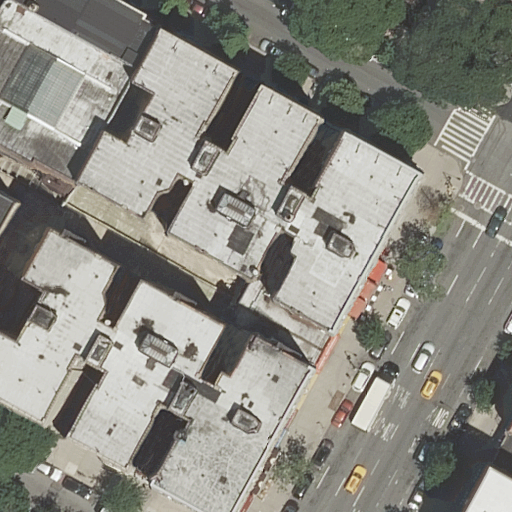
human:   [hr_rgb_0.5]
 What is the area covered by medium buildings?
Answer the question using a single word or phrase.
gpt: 333m2

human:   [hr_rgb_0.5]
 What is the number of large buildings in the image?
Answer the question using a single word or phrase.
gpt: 3

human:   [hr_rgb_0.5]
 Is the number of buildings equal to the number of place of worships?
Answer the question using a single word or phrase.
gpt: no

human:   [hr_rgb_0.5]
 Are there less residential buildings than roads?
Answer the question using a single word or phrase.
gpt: no

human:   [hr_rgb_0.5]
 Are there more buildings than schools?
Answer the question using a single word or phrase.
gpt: yes

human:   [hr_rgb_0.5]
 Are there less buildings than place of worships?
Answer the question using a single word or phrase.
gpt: no

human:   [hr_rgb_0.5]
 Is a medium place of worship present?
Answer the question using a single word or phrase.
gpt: yes

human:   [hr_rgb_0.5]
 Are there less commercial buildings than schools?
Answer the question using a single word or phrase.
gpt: yes

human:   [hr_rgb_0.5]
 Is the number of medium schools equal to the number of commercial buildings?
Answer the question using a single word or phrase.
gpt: no

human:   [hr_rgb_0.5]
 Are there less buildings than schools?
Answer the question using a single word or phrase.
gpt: no

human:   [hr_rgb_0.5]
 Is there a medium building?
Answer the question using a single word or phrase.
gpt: yes

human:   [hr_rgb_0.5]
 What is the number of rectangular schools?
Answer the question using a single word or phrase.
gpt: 1

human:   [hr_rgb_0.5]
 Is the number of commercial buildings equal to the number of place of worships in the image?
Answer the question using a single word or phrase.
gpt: no

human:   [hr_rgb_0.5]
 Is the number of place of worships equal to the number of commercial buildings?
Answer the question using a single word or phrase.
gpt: no

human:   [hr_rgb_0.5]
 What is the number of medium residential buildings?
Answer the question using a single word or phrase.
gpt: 2

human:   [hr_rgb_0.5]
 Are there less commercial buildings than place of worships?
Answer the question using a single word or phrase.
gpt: yes

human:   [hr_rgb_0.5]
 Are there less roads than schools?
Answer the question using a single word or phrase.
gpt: no

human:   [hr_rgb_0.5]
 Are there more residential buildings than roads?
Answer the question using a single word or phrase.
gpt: yes

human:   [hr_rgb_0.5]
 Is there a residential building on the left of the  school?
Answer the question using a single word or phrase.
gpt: yes

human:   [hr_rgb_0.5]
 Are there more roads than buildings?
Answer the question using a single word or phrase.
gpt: no

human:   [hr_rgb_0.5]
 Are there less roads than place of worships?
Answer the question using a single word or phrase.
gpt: no

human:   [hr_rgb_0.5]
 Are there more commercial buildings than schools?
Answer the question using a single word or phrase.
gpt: no

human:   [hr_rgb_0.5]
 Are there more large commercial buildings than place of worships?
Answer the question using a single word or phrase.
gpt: no

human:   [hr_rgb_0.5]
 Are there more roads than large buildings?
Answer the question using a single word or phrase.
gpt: yes

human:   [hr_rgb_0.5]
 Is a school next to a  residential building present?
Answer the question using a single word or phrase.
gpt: yes

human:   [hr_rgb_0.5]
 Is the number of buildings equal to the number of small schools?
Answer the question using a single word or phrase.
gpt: no

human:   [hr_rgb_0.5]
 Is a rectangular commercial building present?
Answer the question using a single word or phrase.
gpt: no

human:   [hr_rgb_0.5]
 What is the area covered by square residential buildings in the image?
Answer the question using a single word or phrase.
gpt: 0m2

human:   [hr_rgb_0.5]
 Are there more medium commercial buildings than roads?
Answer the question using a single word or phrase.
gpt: no

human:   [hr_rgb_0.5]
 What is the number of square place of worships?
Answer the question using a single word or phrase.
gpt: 0

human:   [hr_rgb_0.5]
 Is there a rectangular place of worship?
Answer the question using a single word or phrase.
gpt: yes

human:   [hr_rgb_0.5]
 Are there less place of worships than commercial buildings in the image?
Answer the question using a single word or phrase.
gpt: no

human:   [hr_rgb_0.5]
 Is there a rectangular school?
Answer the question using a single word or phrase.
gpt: yes

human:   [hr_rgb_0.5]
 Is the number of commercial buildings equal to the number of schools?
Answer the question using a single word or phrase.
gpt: no

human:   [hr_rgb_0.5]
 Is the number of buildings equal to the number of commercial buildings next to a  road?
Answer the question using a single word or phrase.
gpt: no

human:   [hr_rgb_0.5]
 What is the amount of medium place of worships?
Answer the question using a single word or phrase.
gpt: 1